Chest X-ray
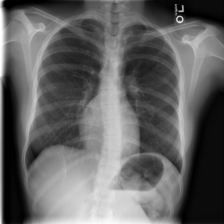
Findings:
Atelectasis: negative
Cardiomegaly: negative
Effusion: negative
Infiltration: negative
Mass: negative
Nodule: negative
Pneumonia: negative
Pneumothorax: negative
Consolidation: negative
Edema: negative
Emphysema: negative
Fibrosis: negative
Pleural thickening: negative
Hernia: negative